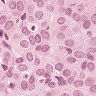
Metastatic tissue present: yes